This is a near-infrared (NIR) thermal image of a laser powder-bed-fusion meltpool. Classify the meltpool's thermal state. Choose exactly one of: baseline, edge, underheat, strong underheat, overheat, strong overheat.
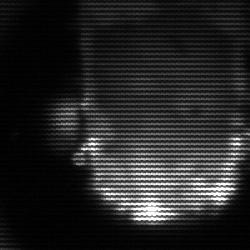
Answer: baseline